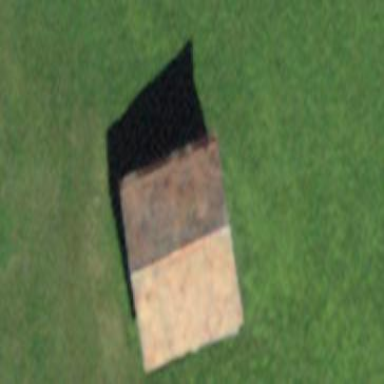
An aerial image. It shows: Shed building.